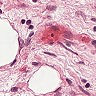
Metastatic tissue present: no